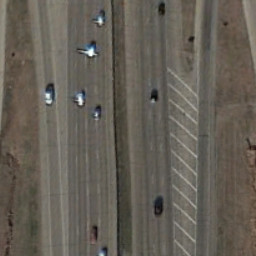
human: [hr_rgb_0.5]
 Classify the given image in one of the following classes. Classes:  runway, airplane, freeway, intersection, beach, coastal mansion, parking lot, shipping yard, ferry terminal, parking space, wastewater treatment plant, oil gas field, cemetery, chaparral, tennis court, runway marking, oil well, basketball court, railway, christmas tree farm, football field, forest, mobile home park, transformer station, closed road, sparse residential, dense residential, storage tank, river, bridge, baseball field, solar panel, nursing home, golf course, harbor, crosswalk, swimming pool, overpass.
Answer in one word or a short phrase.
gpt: freeway